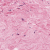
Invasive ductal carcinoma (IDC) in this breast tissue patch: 0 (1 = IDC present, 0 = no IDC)